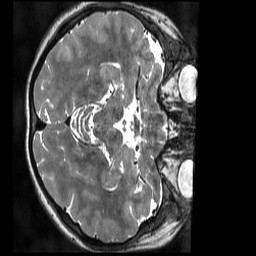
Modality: T2w
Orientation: axial
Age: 19
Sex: female